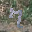
Label: 7